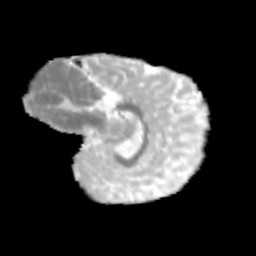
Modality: MD
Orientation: sagittal
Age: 9
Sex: female
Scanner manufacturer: siemens
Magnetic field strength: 3 T
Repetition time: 3.8 s
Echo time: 0.07 s